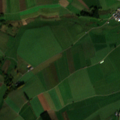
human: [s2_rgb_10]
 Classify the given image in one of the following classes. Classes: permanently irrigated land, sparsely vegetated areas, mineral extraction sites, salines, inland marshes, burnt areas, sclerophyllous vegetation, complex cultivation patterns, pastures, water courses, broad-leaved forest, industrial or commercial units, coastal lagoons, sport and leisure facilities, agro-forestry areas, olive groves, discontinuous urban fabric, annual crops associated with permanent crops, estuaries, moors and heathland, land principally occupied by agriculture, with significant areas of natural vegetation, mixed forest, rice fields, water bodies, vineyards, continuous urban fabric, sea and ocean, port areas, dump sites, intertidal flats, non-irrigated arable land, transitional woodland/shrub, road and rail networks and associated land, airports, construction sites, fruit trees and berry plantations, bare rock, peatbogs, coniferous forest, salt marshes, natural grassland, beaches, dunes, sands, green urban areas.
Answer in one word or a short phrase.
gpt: discontinuous urban fabric, pastures, complex cultivation patterns